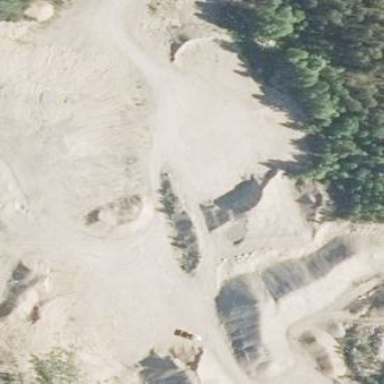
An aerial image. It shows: Quarry area.